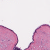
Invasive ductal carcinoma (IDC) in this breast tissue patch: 0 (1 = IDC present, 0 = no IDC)